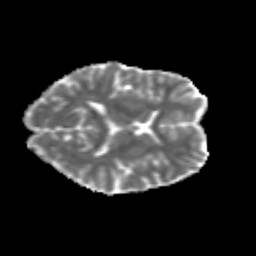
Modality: MD
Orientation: axial
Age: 19
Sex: female
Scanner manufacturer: siemens
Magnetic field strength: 3 T
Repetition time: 3.5 s
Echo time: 0.125 s